Interaction volume radius: 10 \u00c5
Interaction volume height: 15 \u00c5
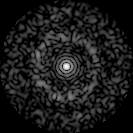
Disorder parameter: 0.8158